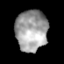
Tissue: prostate
Cell type: T cells
Senescence score: 0.3396
Nuclear area (px): 1275
Mean DAPI intensity: 160.985